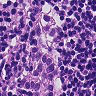
Metastatic tissue present: yes